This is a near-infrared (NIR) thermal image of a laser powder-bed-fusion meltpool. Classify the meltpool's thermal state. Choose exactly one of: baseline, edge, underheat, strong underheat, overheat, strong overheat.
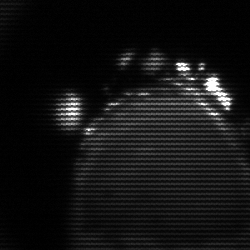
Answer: edge